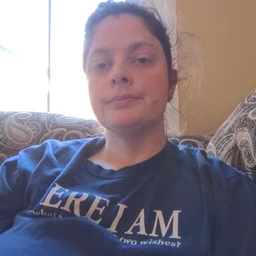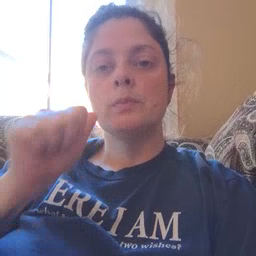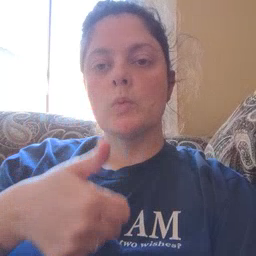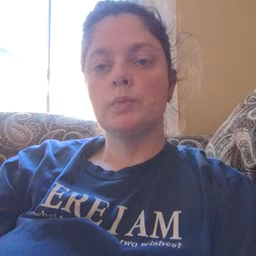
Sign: tomorrow